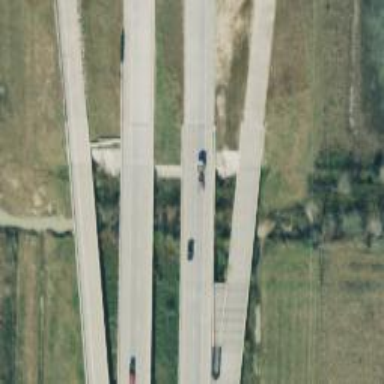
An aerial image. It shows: Bridge over motorway.